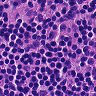
Metastatic tissue present: no